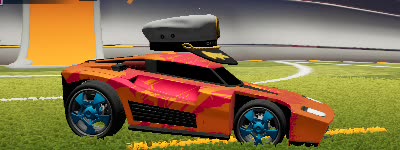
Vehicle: breakout